Interaction volume radius: 5 \u00c5
Interaction volume height: 30 \u00c5
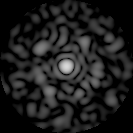
Disorder parameter: 0.8104